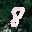
Label: 8